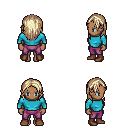
a pixel art fantasy rpg character, female body template, human, dark skin, teal long-sleeve shirt, magenta pants, white blonde long hairstyle, brown shoes, four views (front, back, left, right), 2x2 character sprite sheet, small pixel art, hard edges, no anti-aliasing